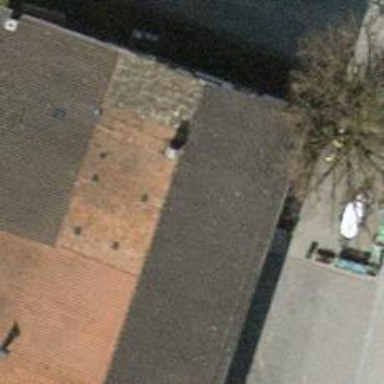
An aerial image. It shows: Restaurant.